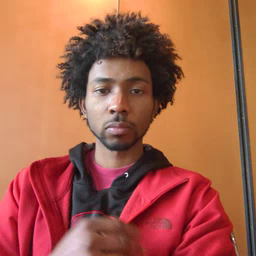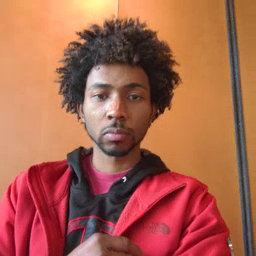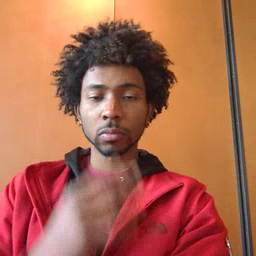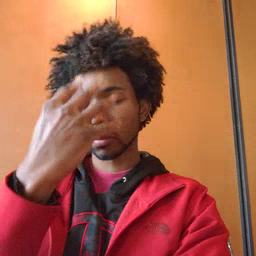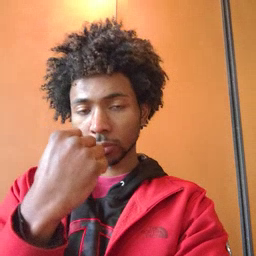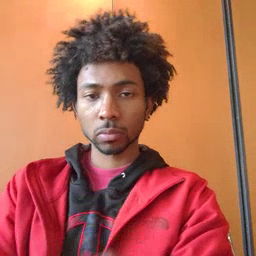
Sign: sleep